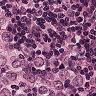
Metastatic tissue present: yes